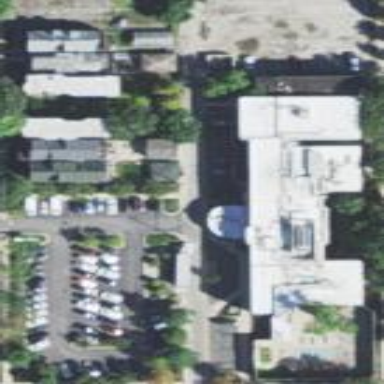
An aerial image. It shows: Hospital providing healthcare services.